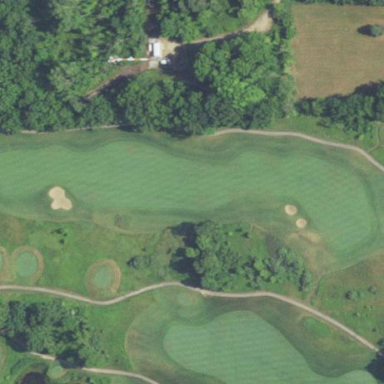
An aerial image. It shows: Golf fairway surrounded by grass.